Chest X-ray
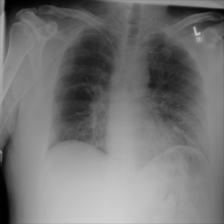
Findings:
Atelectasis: positive
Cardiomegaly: negative
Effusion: negative
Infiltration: negative
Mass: negative
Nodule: positive
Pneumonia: negative
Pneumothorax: negative
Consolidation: negative
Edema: negative
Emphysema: negative
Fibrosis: negative
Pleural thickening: negative
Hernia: negative